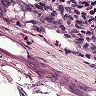
Metastatic tissue present: no